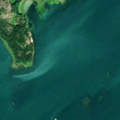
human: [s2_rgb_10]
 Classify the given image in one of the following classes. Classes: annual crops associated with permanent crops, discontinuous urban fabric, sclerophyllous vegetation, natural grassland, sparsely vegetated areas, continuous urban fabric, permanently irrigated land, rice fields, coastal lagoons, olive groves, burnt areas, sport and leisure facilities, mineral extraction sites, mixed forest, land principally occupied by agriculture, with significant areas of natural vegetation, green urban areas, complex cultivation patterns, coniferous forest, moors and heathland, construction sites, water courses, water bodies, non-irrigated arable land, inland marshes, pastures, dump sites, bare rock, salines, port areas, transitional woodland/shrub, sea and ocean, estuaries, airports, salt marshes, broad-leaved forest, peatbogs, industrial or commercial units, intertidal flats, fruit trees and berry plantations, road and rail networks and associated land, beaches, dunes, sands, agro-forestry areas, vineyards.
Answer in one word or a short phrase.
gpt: mixed forest, sea and ocean